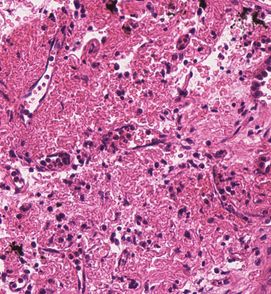
Tumor epithelial tissue: no
Tumor-associated stroma tissue: yes
Normal tissue: no